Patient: sex M, age 52
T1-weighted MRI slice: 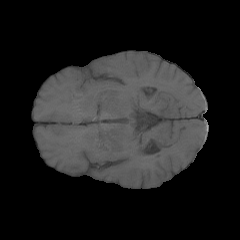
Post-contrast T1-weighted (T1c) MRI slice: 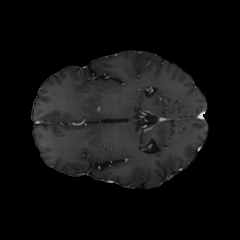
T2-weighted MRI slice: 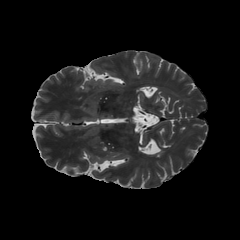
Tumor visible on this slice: yes
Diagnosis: Astrocytoma, IDH-mutant
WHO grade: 3